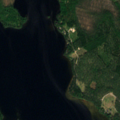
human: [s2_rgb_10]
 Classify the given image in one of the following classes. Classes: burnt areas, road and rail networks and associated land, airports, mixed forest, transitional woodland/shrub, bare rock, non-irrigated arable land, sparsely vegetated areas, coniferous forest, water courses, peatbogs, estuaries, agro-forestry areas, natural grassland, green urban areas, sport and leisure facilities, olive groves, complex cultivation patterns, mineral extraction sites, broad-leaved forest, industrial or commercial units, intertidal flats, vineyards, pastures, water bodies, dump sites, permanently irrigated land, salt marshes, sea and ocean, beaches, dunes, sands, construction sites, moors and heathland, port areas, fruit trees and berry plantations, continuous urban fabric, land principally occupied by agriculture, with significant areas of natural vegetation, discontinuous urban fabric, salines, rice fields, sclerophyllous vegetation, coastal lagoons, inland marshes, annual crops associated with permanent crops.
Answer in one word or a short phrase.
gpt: coniferous forest, mixed forest, water bodies